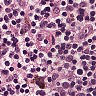
Metastatic tissue present: no